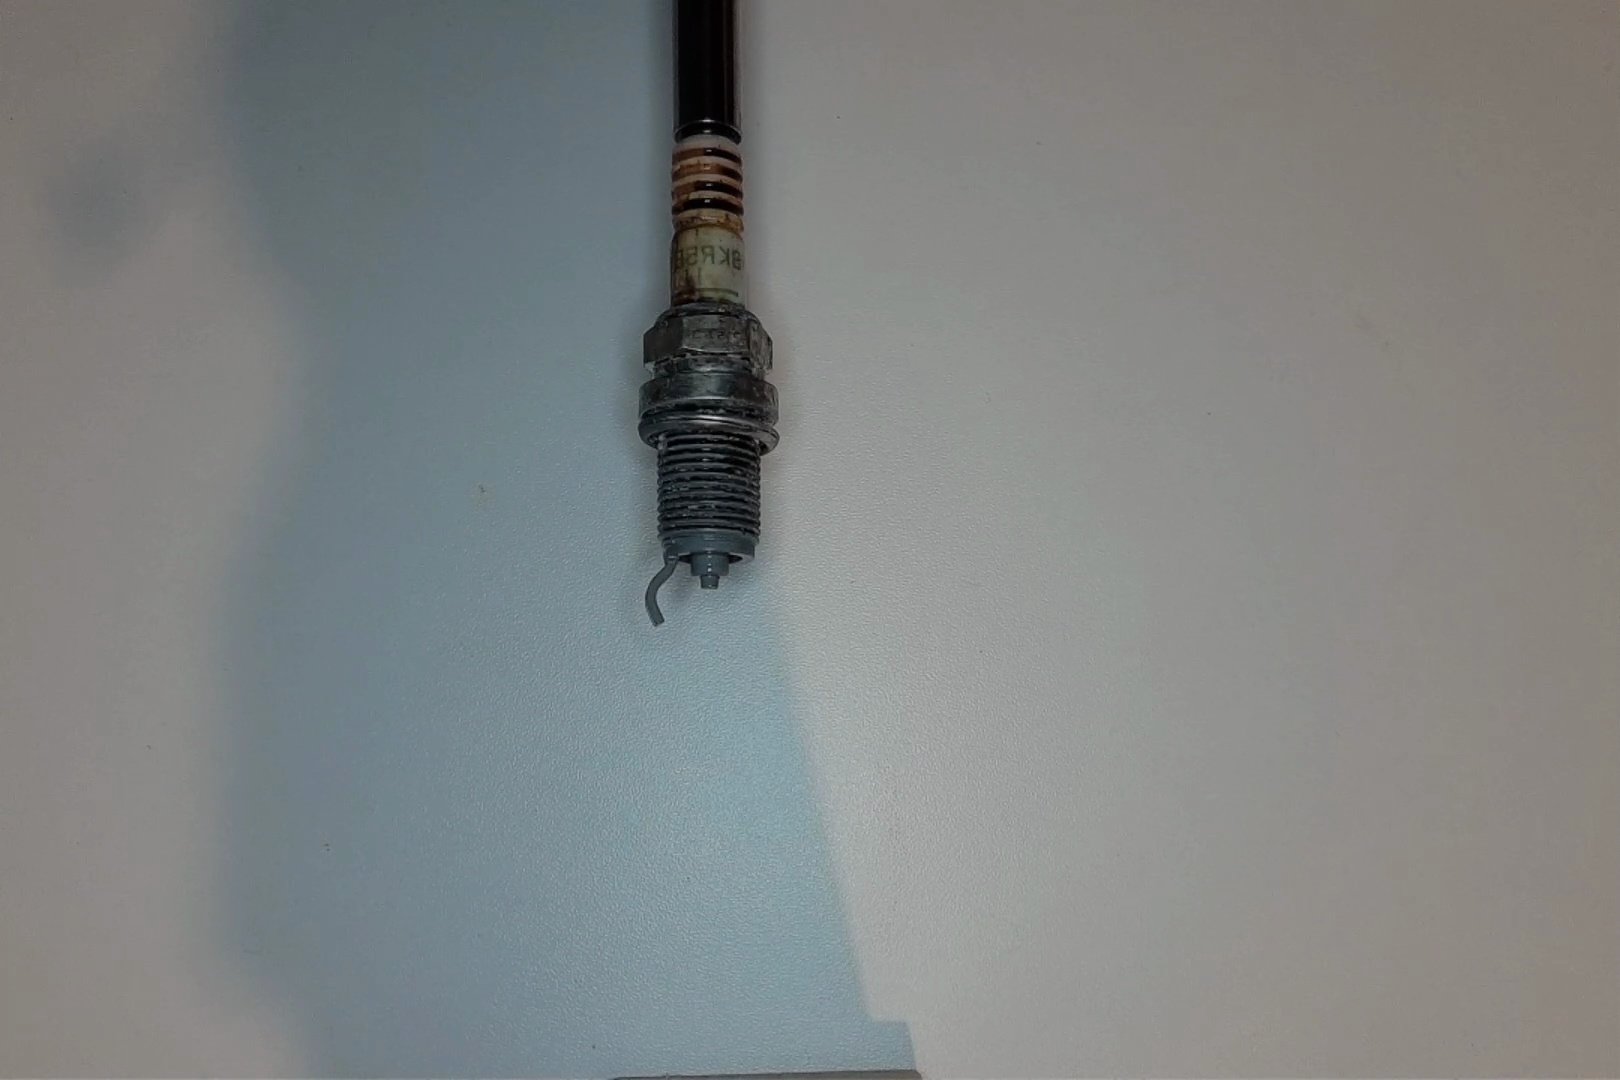
Label: anomaly